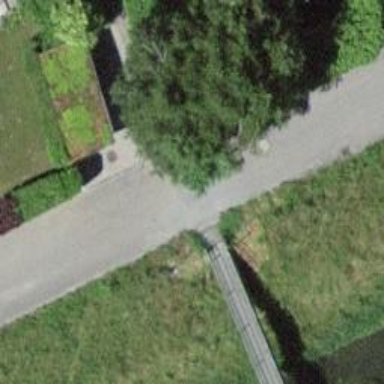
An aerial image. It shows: Paved footway.